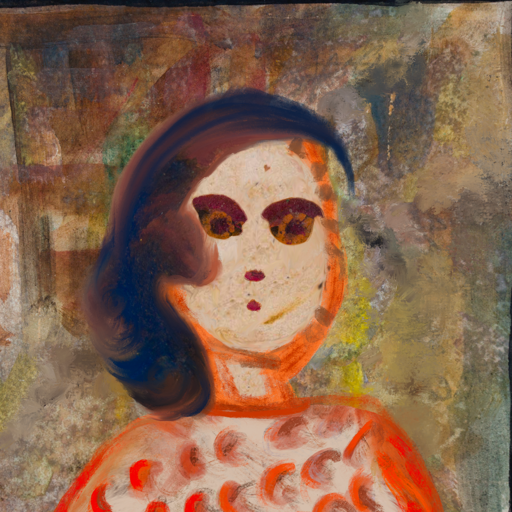
Background: Mosgoul, Head And Neck Front: Rupkatha, Face Front: Doll, Bust: Rupkatha, Hair Front: Mother_And_Son_Son, Head Accessory: Blank, Second Necklace: Blank, Necklace: Blank, Baby: Blank